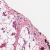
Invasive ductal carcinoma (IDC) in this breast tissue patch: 0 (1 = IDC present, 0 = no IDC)